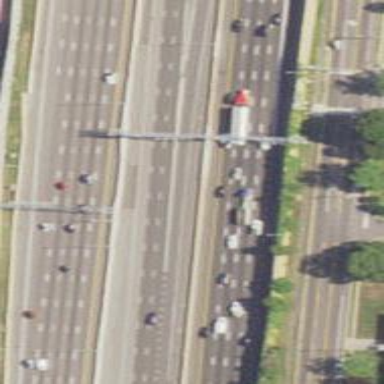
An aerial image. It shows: Motorway junction.